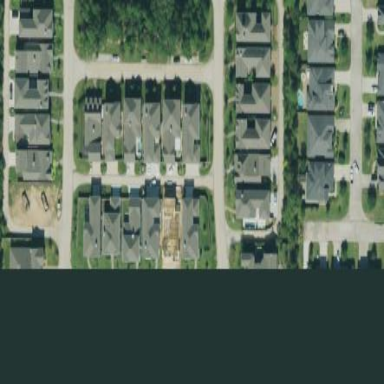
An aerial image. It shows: Residential area within neighborhood.